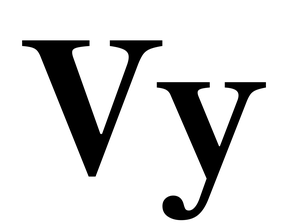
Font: LibreCaslonText_SemiBold